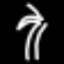
Label: palm tree